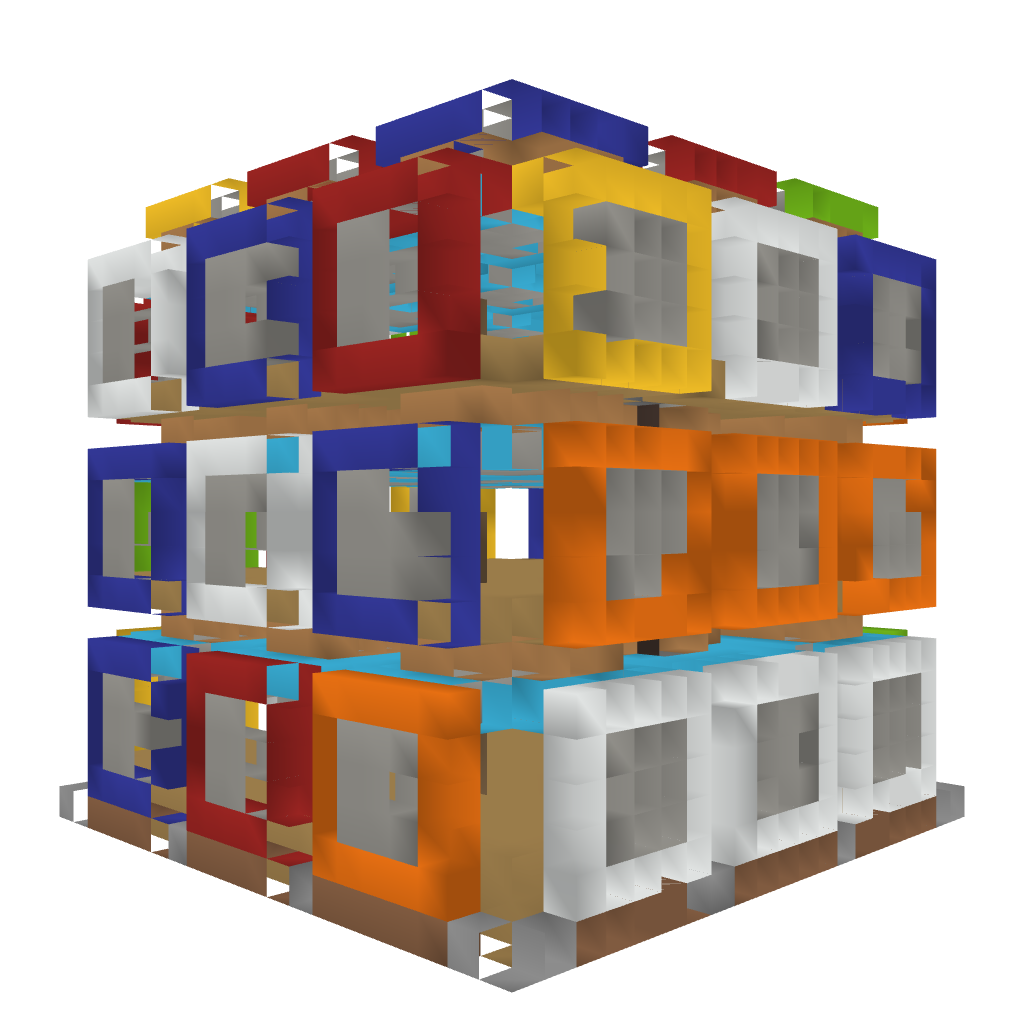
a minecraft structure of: Especial Modern Building #1 - Magic Cube